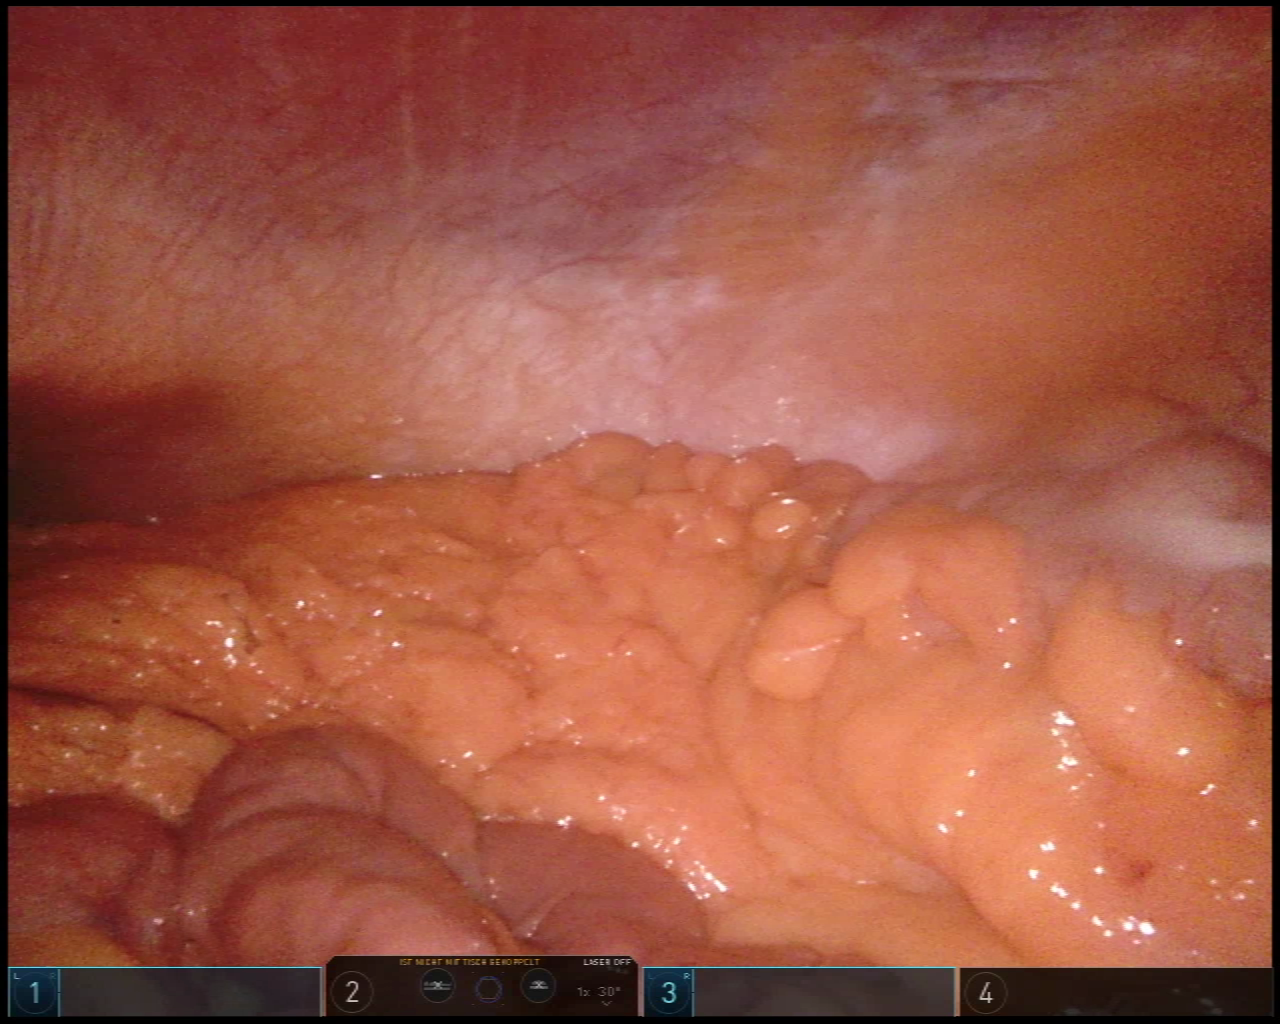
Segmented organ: abdominal_wall
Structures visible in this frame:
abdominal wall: yes
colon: yes
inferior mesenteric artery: no
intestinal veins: no
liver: no
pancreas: no
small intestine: yes
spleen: no
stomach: no
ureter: no
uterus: no
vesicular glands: no